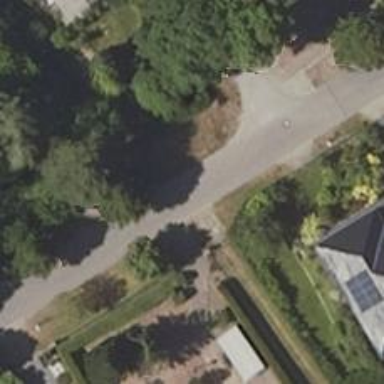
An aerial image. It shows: Smooth asphalt road in residential area.